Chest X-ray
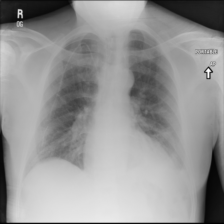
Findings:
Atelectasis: negative
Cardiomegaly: negative
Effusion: negative
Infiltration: negative
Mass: negative
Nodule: negative
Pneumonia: negative
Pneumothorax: negative
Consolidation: negative
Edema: negative
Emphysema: negative
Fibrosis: negative
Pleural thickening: negative
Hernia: negative